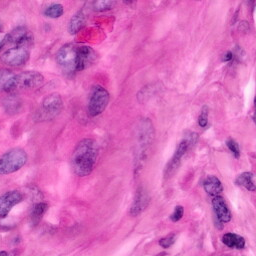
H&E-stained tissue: Pancreatic